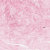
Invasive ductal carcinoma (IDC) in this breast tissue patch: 0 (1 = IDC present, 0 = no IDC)